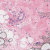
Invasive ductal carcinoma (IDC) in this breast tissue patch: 0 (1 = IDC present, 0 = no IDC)